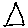
Label: triangle